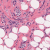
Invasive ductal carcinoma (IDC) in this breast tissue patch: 1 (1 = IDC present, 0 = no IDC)